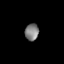
Tissue: lung
Cell type: Epithelial cells
Senescence score: 0.2017
Nuclear area (px): 226
Mean DAPI intensity: 126.429